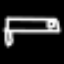
Label: bed